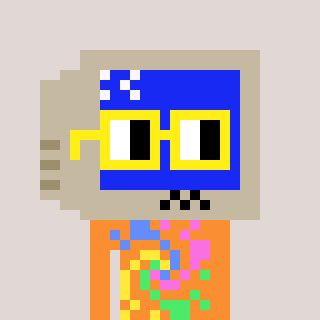
a pixel art character with square yellow glasses, a old monitor-shaped head and a orange-colored body on a warm background